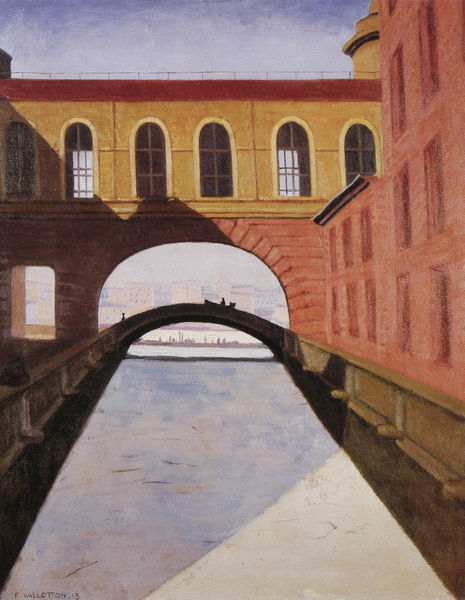
Titel: Zugefrorener Kanal und Brücke nahe der Eremitage in St. Petersburg
Künstler: Félix Vallotton
Institution: (Privatsammlung)
Schlagwörter: blau, gemälde, himmel, schatten, wasser, weiß, wolken, fluss, gelb, landschaft, menschen, ocker, stadt, braun, fenster, grau, hintergrund, licht, orange, schwarz, tür, vordergrund, ausblick, dach, eis, gebäude, haus, rot, schnee, weg, wolke, beige, wand, architektur, rahmen, signatur, horizont, häuser, brücke, gitter, kanal, sonne, front, rosa, boot, turm, vallotton, ansicht, bogen, fassade, perspektive, venedig, mauer, ziegel, bank, rand, geländer, tor, bögen, gang, durchblick, fenstr, fenter, laufgang, palazzi, palazzo, rosee, rundfenster, seufzerbrück, seufzerbrücke, steinbrüce, steinbrücke, stockwerk, torbogen, übergang, gemäuer, warme farben, bogenfenster, canal grande, rialto, rialtobrücke, flächenwasser